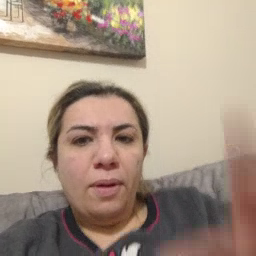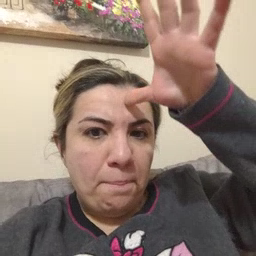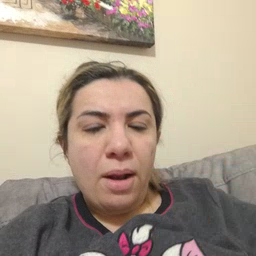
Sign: man